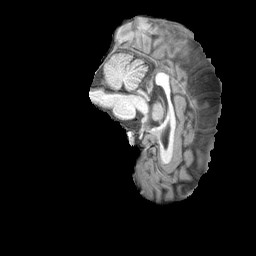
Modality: T1w
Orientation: sagittal
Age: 20
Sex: female
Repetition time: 2.3 s
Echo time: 0.0226 s